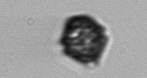
Label: Kryptoperidinium_triquetrum